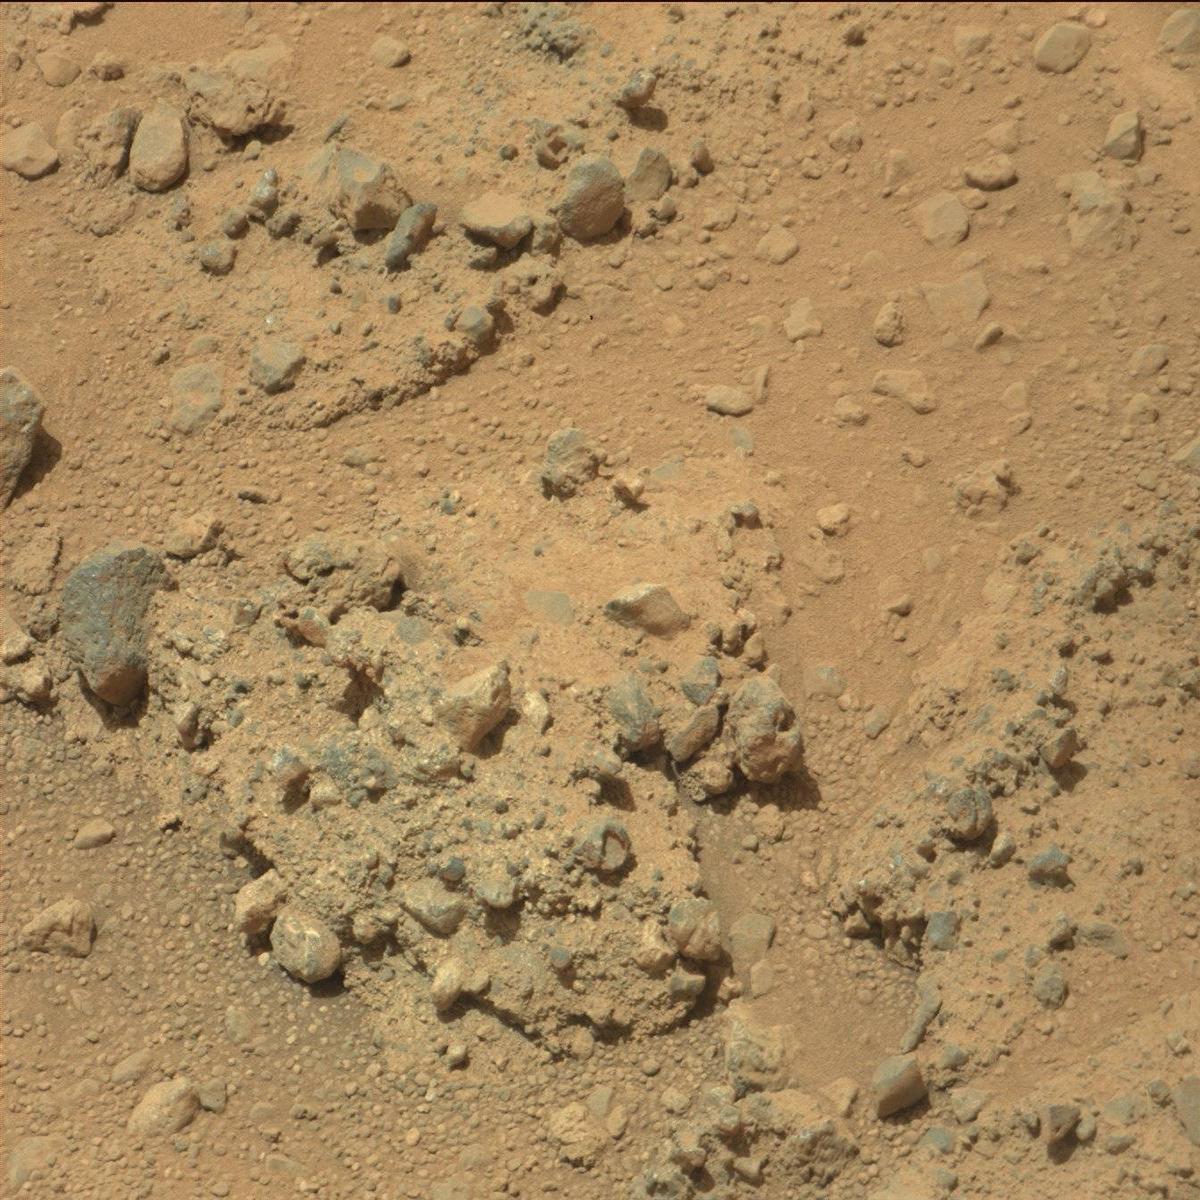
Terrain classes present: Bedrock, Rock, Sand / Soil